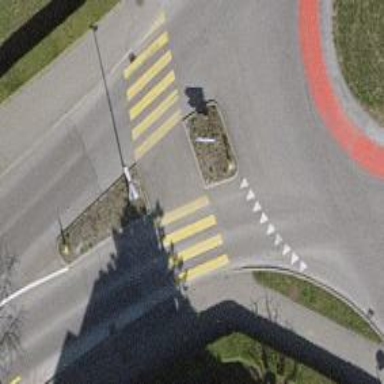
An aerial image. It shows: Uncontrolled zebra crossing on the road.